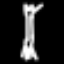
Label: fork